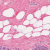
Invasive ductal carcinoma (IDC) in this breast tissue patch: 0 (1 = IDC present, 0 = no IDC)